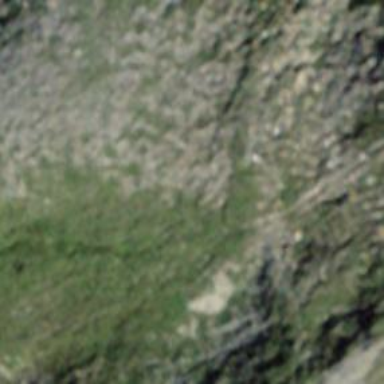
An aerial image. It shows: Natural cliff.